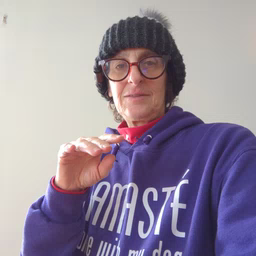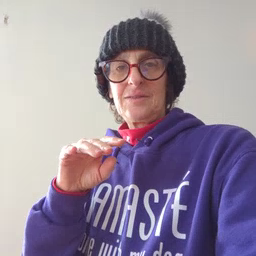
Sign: mouse